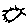
Label: sun